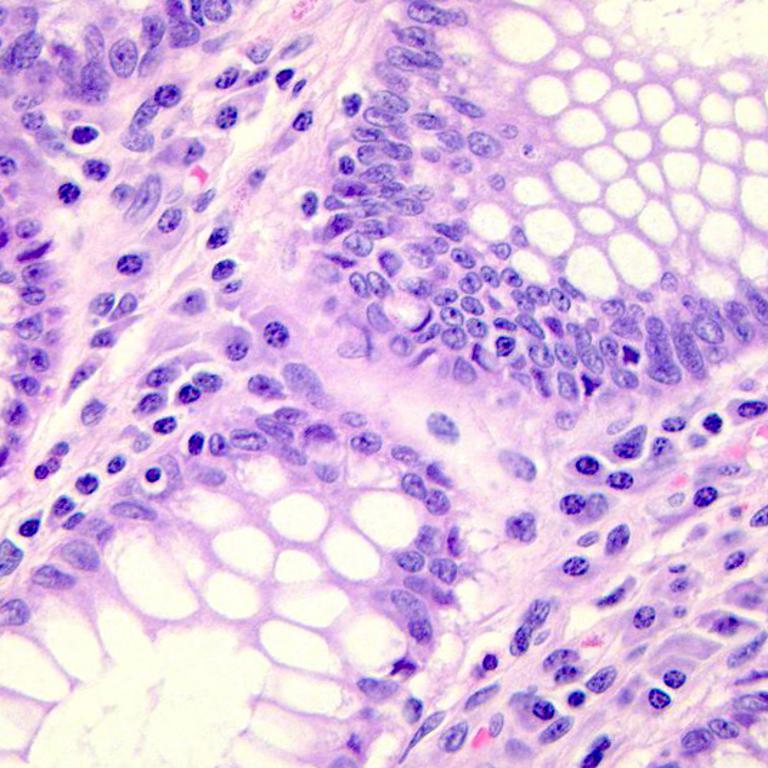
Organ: colon
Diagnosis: benign